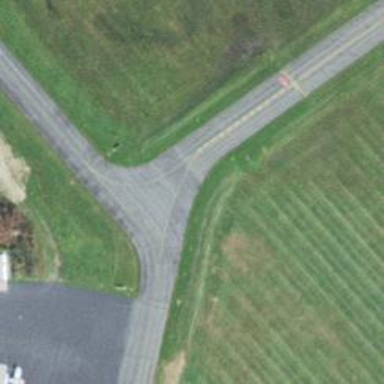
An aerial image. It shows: Image of taxiway at airport.